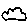
Label: cloud